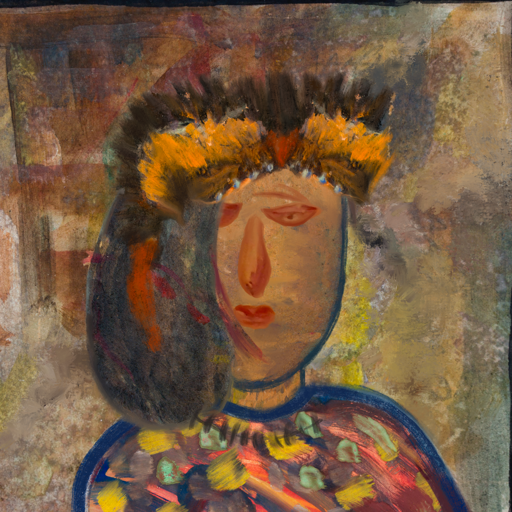
Background: Mosgoul, Head And Neck Front: In_The_Sun, Face Front: Pious_Lady, Bust: Mother_And_Son_Mother, Hair Front: Gypsy_Mother, Head Accessory: Gypsy_Queen, Second Necklace: Blank, Necklace: In_The_Sun, Baby: Blank